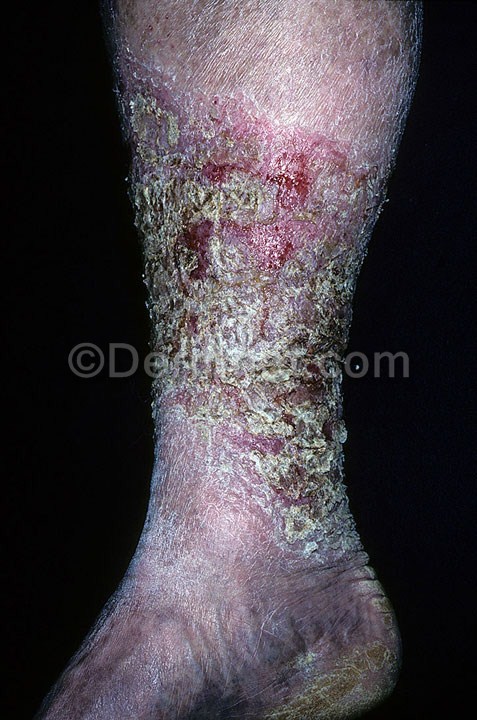
Disease: Eczema Photos